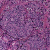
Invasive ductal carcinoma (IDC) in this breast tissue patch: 1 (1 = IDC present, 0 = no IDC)